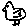
Label: bird